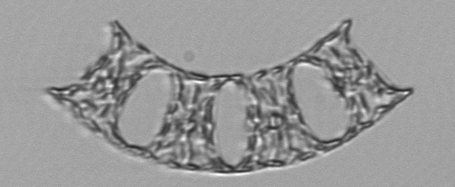
Label: Eucampia